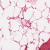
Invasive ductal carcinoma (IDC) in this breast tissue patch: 0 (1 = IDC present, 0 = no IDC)